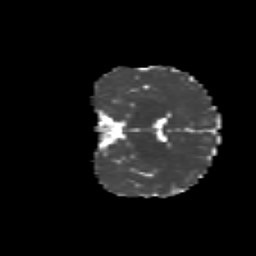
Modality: MD
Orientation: coronal
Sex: female
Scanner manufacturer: siemens
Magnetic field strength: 3 T
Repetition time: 5 s
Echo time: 0.071 s